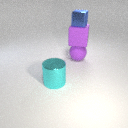
large purple rubber cube above large purple rubber sphere